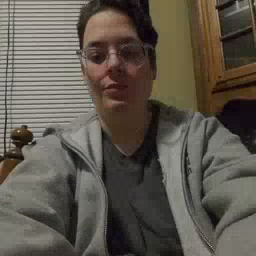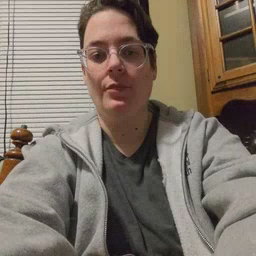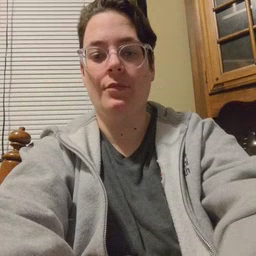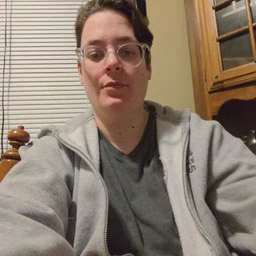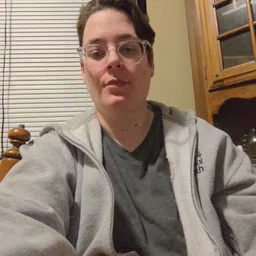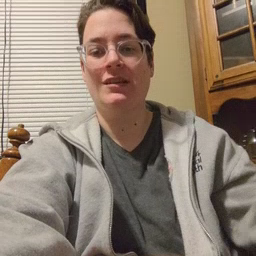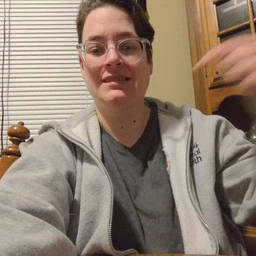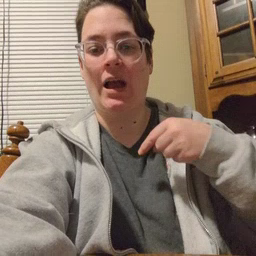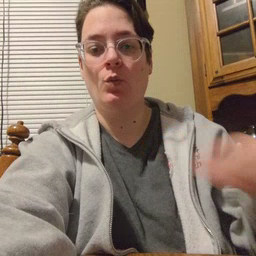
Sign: down